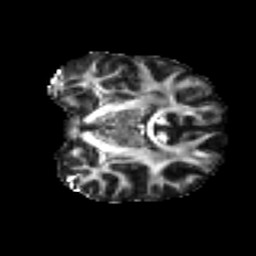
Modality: FA
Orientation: coronal
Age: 37
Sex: male
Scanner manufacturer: ge
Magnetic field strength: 3 T
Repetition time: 7.8 s
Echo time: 0.0609 s